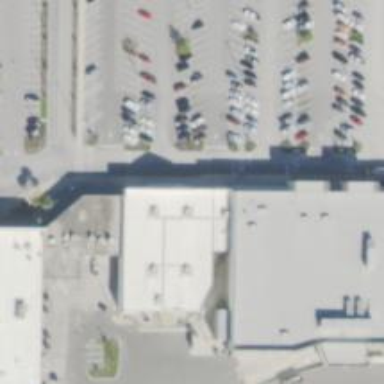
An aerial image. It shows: Parking space.